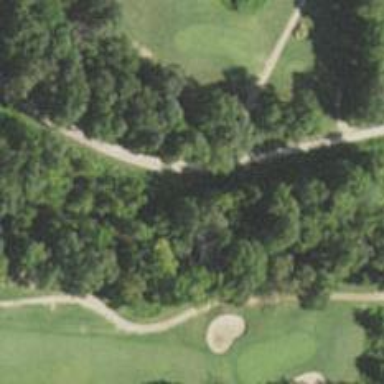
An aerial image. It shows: Service road designated as golf cart path.